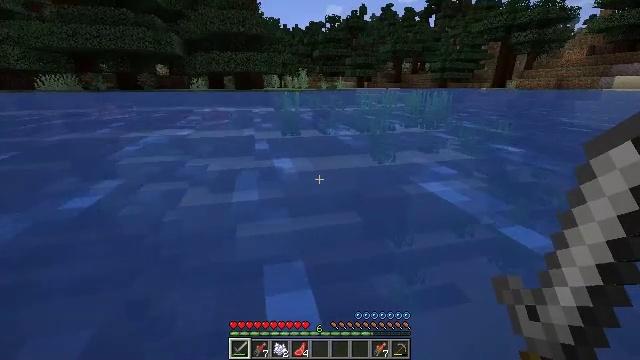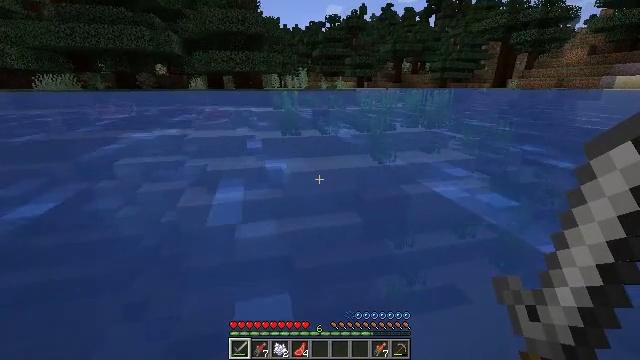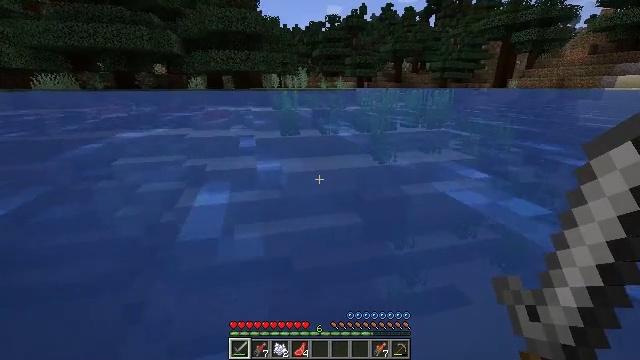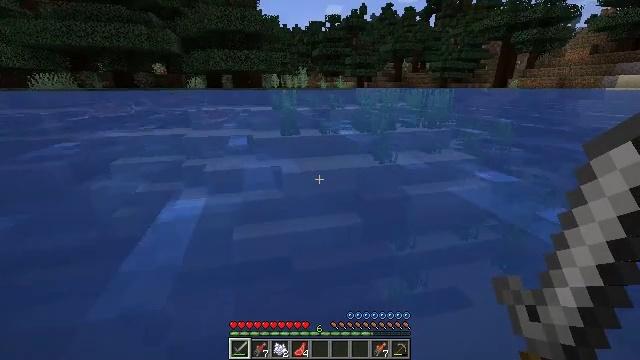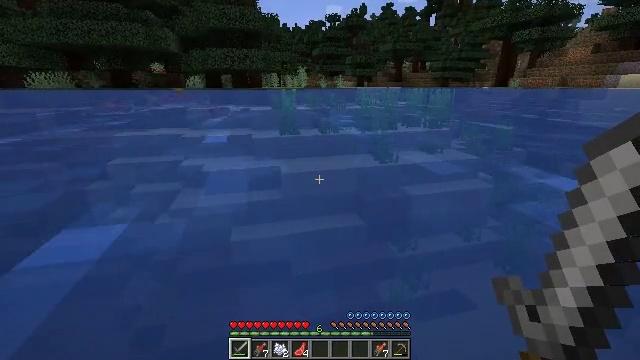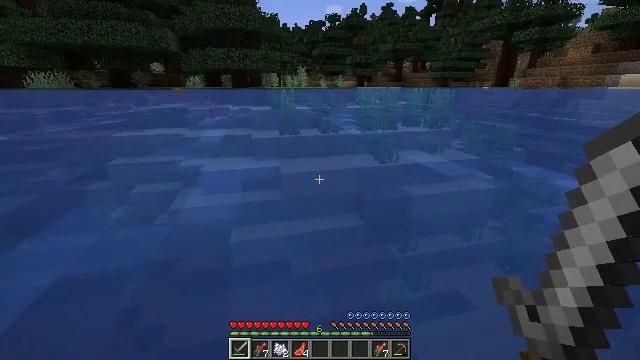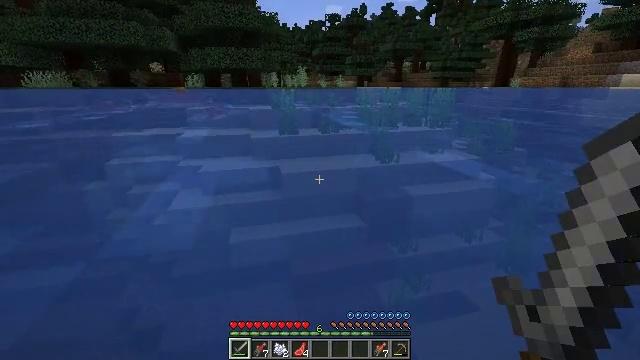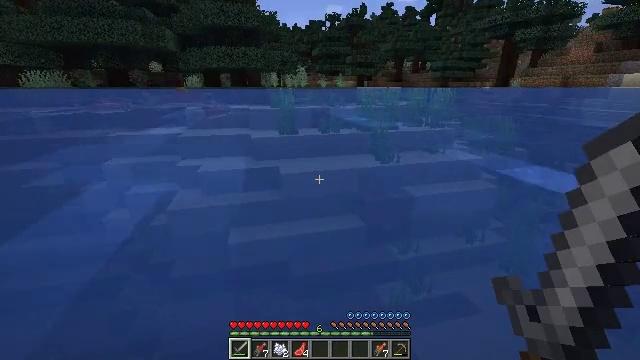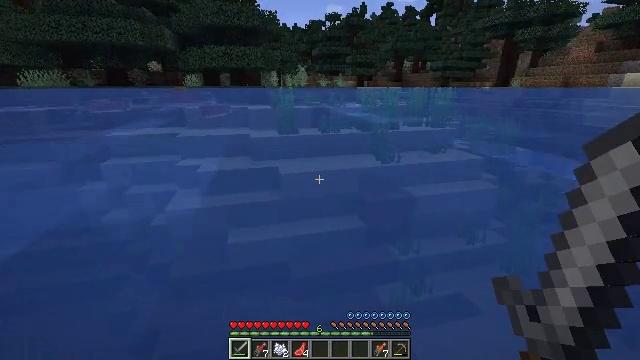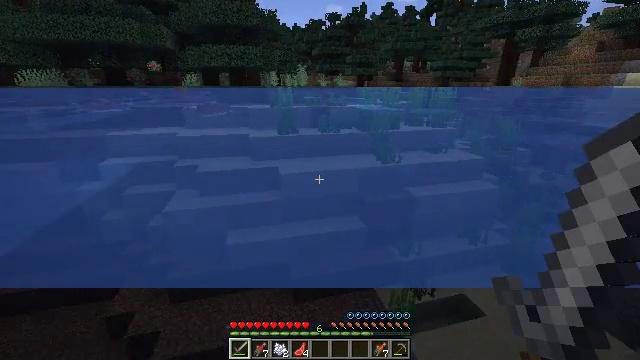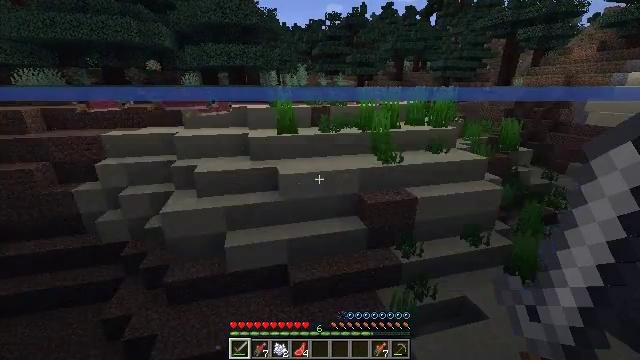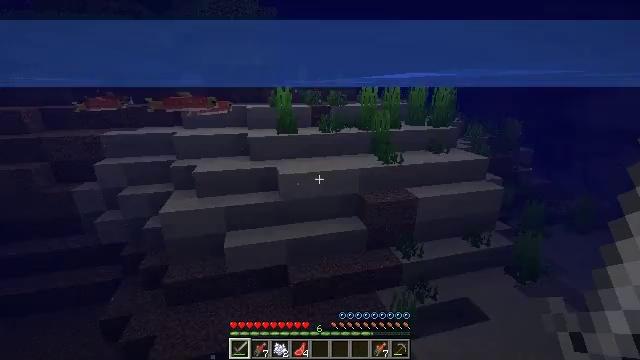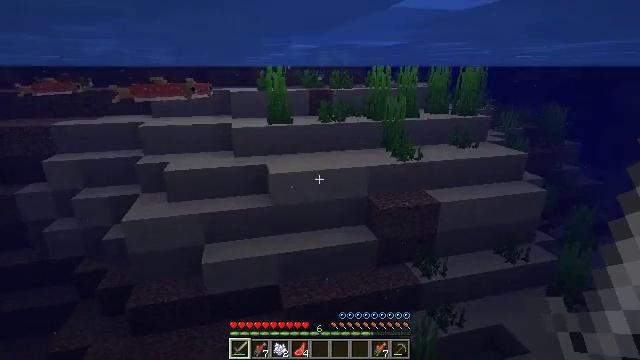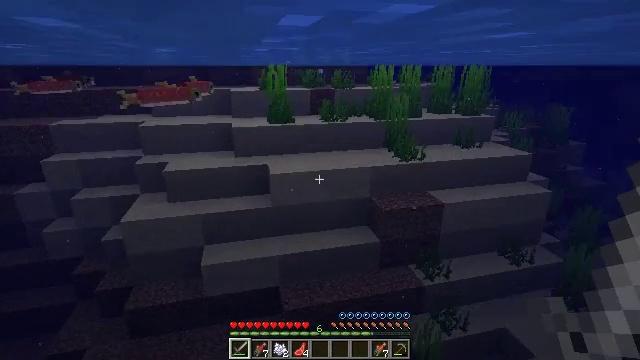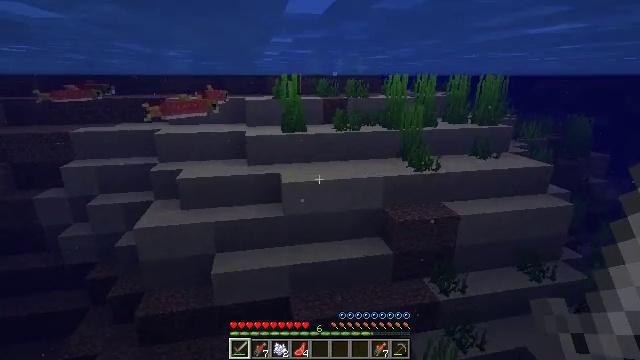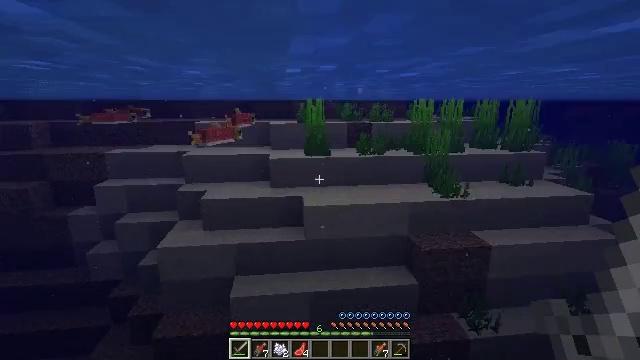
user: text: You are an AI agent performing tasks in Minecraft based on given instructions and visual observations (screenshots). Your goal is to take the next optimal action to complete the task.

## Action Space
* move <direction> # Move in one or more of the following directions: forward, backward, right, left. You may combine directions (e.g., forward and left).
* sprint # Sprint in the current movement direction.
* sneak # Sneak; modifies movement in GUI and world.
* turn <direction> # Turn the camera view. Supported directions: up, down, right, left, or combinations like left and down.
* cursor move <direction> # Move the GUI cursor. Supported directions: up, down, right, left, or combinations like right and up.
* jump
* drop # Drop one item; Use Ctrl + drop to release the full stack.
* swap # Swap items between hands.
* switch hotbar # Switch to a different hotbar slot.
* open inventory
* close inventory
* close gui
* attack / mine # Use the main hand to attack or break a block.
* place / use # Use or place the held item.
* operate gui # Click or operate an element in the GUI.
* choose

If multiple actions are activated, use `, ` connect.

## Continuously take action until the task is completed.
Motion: motion action
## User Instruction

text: Hunt fish.
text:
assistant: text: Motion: move forward
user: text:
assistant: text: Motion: move forward
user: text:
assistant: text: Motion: move forward
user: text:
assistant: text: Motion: move forward
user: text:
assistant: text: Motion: move forward
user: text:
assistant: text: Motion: move forward
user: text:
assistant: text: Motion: move forward
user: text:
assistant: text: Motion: move forward
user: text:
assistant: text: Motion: move forward
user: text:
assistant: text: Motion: move forward
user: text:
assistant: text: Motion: move forward
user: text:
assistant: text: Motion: move forward
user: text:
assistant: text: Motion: move forward
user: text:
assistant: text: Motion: move forward, turn left and up
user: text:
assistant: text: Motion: move forward, turn left and up
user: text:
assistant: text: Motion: move forward, turn left and up
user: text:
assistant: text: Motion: move forward, turn left and up
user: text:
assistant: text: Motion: move forward, turn left and up
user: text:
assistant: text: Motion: move forward, sprint
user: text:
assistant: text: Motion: move forward, sprint
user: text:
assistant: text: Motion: move forward, sprint
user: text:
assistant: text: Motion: move forward, sprint
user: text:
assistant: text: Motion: move forward, sprint
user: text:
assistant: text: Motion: move forward
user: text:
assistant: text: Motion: move forward
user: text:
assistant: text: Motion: move forward
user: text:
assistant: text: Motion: move forward
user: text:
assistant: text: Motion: move forward
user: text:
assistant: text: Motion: move forward
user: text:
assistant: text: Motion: move forward, turn up